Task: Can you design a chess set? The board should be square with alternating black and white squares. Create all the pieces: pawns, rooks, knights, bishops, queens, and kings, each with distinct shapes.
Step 606:
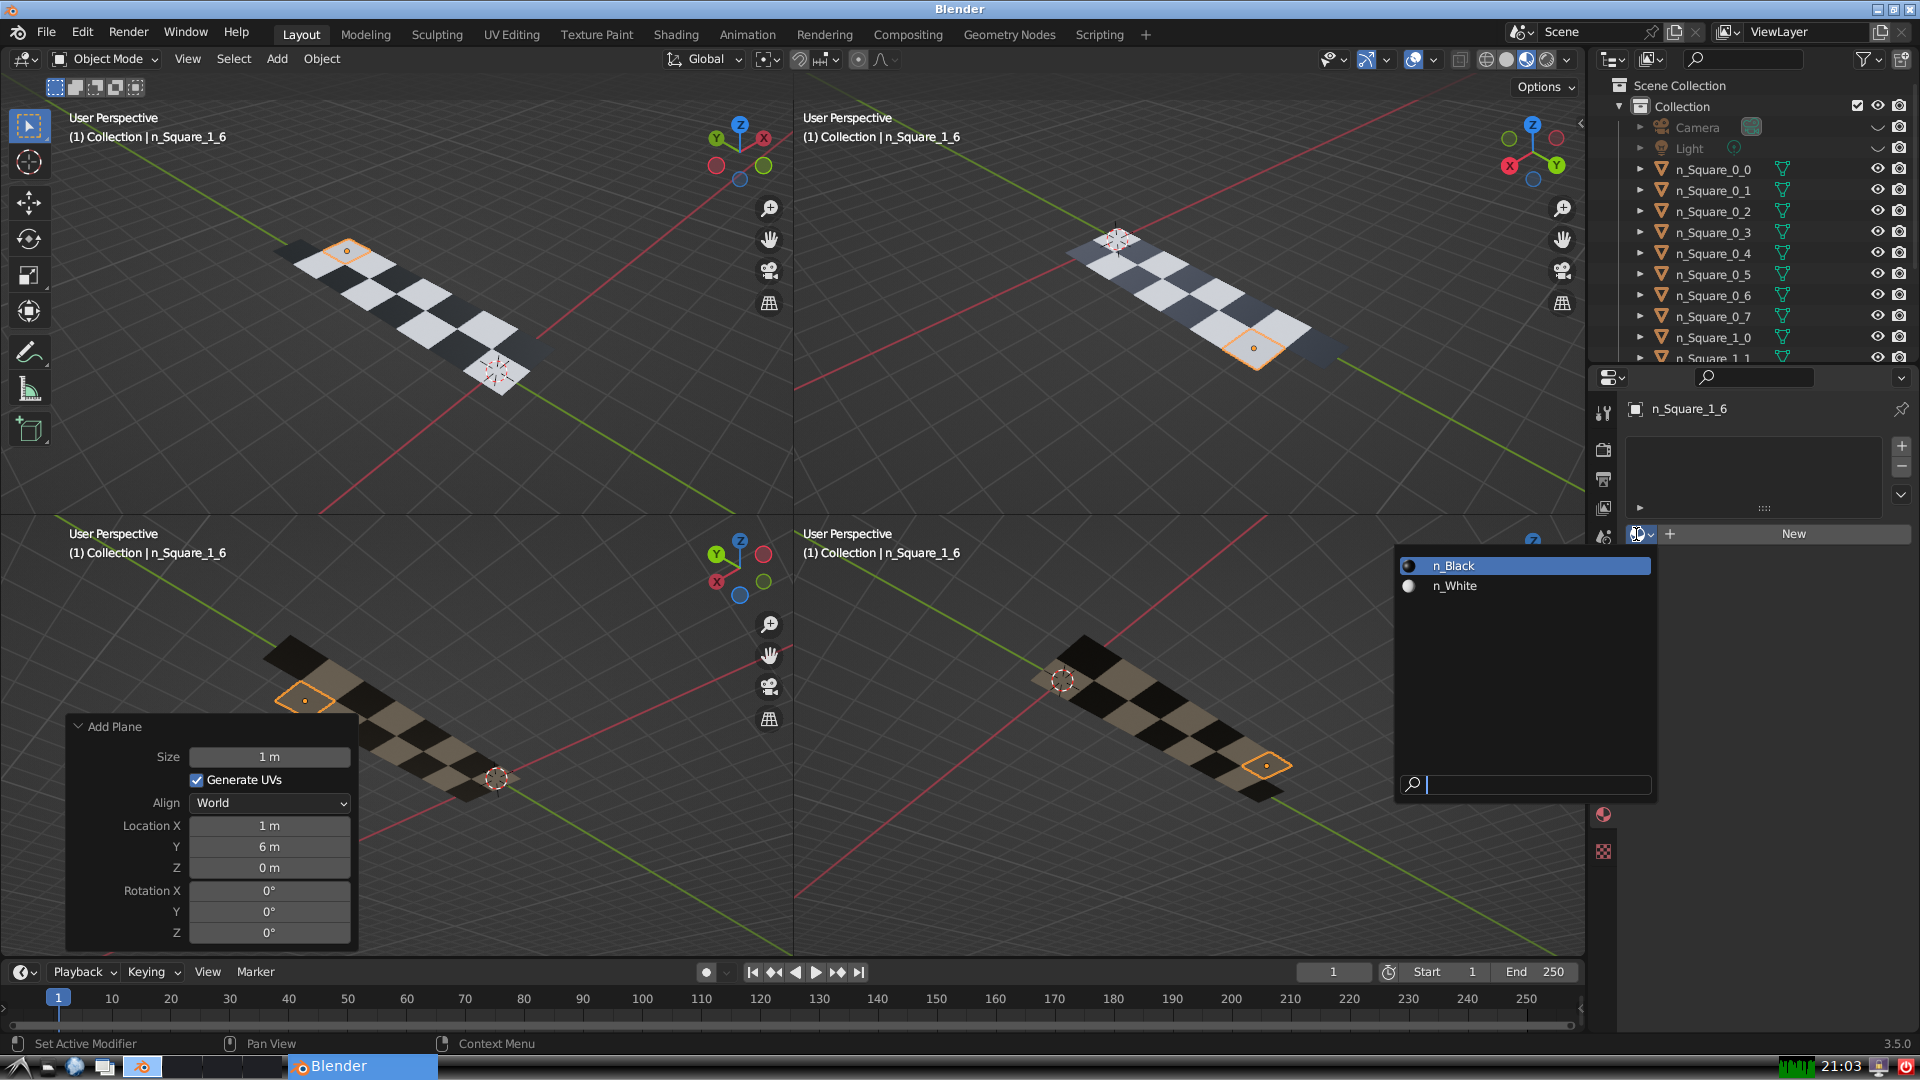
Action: input_text: n_Black